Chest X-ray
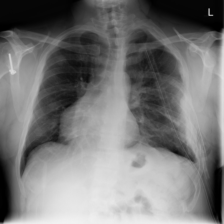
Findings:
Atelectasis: negative
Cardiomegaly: negative
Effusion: negative
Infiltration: negative
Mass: negative
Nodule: negative
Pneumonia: negative
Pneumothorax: negative
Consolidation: negative
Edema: negative
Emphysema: negative
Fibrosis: negative
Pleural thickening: negative
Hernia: negative